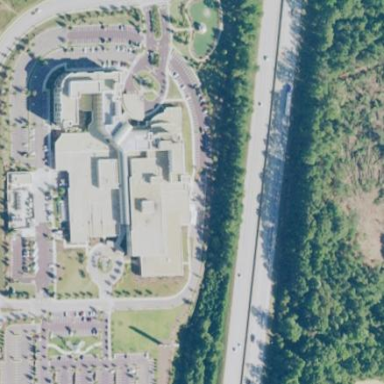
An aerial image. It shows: Healthcare facility identified as hospital.